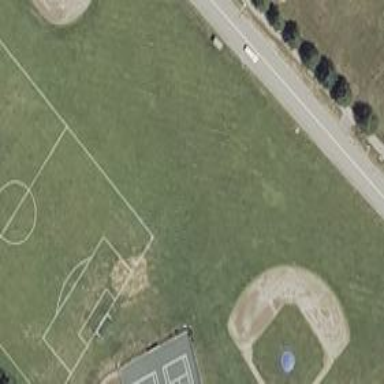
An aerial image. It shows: Grassy pitch for various sports activities.